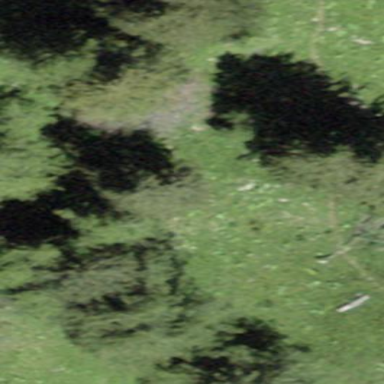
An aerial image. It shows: Forest area.